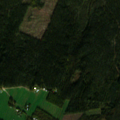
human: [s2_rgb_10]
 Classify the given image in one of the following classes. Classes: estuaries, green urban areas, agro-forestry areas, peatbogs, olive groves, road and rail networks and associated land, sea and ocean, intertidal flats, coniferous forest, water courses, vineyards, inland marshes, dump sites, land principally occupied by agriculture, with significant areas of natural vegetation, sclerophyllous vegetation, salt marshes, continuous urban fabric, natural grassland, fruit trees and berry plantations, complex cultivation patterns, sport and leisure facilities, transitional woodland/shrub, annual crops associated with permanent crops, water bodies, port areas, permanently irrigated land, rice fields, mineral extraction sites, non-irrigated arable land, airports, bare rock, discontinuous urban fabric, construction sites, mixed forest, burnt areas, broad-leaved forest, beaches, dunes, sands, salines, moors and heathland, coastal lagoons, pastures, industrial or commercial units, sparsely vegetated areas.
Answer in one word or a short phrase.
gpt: non-irrigated arable land, coniferous forest, mixed forest